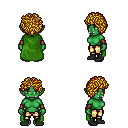
a pixel art fantasy rpg character, female body template, orc, green skin, green cape, gold greaves, blonde curly afro hairstyle, leather bracers, black shoes, four views (front, back, left, right), 2x2 character sprite sheet, small pixel art, hard edges, no anti-aliasing